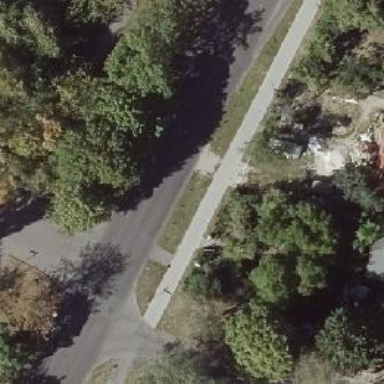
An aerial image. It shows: Tertiary road with asphalt surface. It has separate sidewalks on both sides.